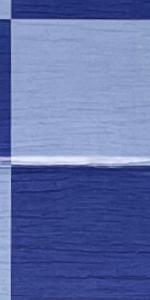
Label: Empty